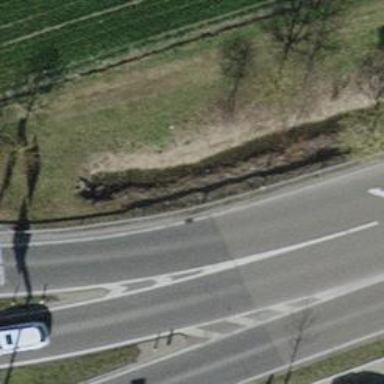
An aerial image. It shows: Asphalt motorway link.